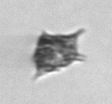
Label: Dictyocha